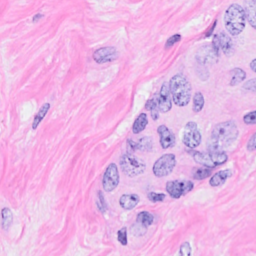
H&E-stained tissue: Breast